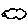
Label: cloud